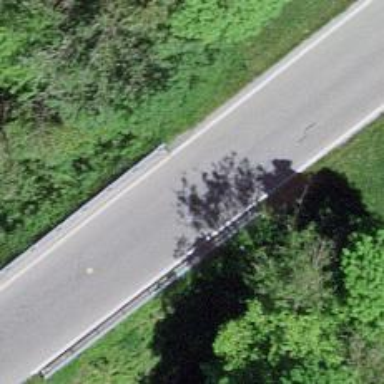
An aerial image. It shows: Tertiary road on bridge with asphalt surface. There are no sidewalks along the road.